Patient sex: F
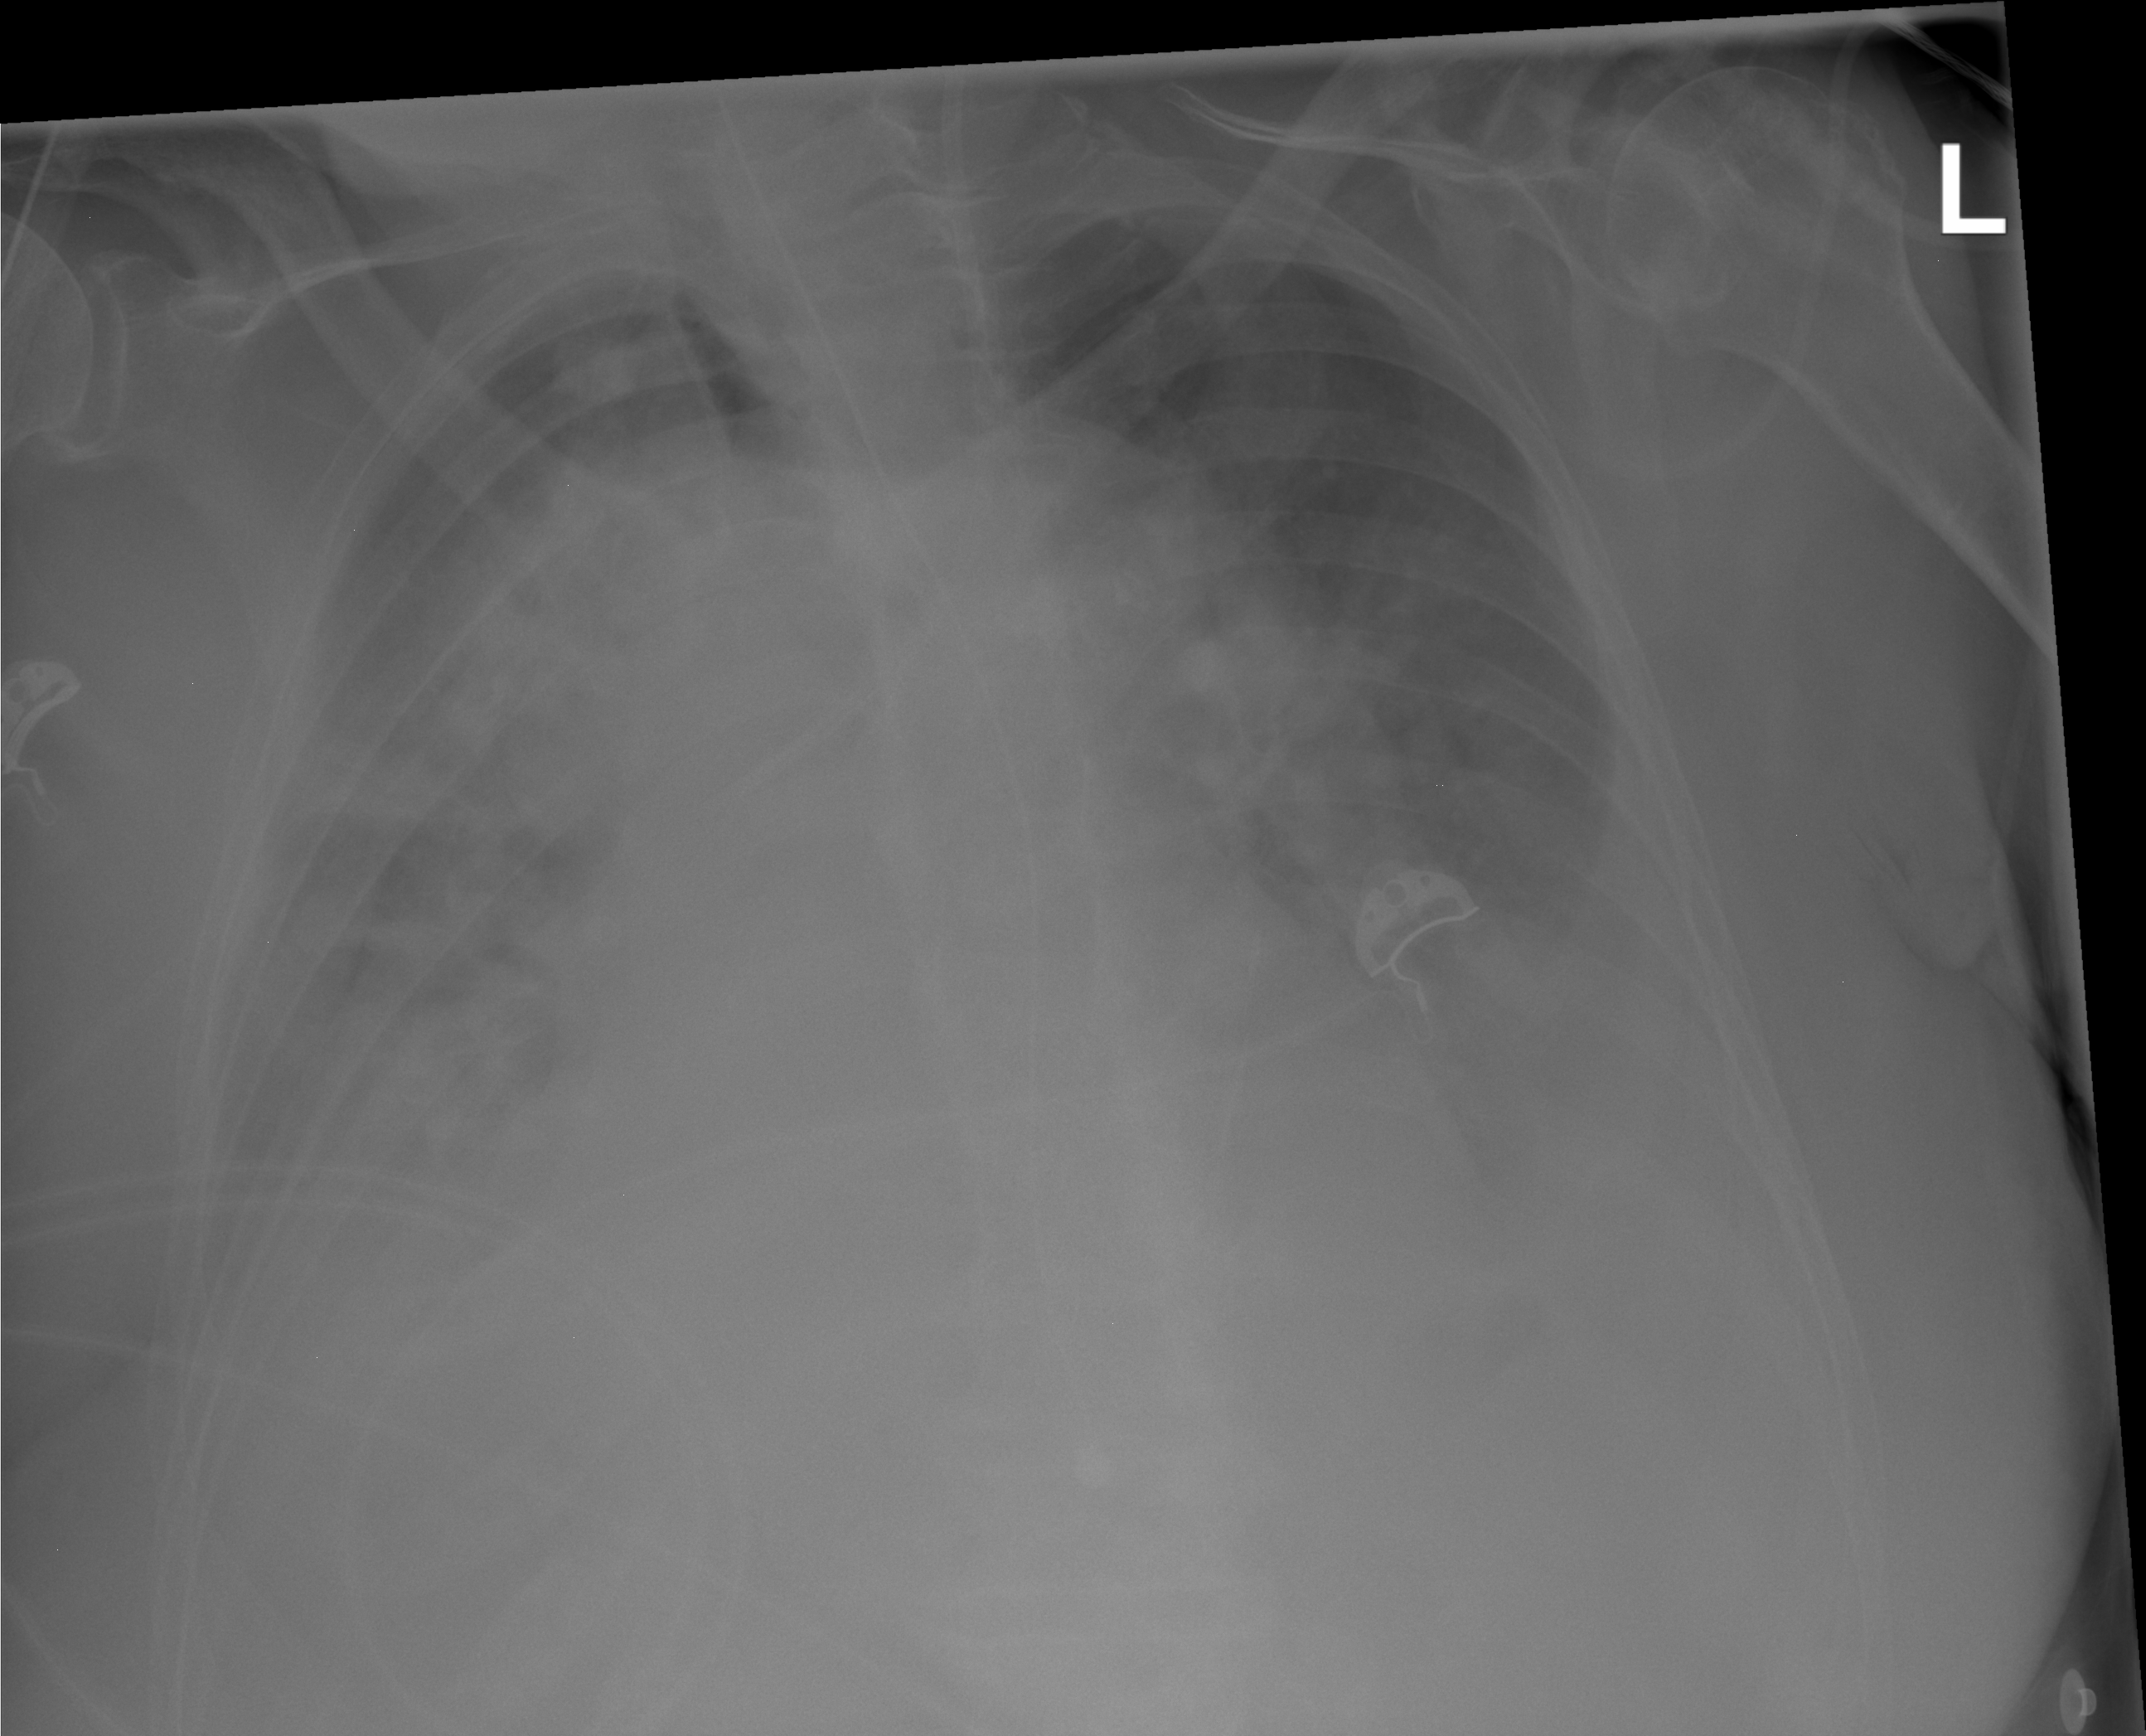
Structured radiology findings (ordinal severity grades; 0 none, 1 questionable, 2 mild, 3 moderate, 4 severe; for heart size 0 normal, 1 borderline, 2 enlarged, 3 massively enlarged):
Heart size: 2
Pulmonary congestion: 3
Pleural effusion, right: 2
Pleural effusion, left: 2
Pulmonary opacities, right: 0
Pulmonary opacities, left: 0
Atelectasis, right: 3
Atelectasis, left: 2